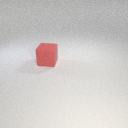
large red rubber cube